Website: crate-barrel
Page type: address-validator
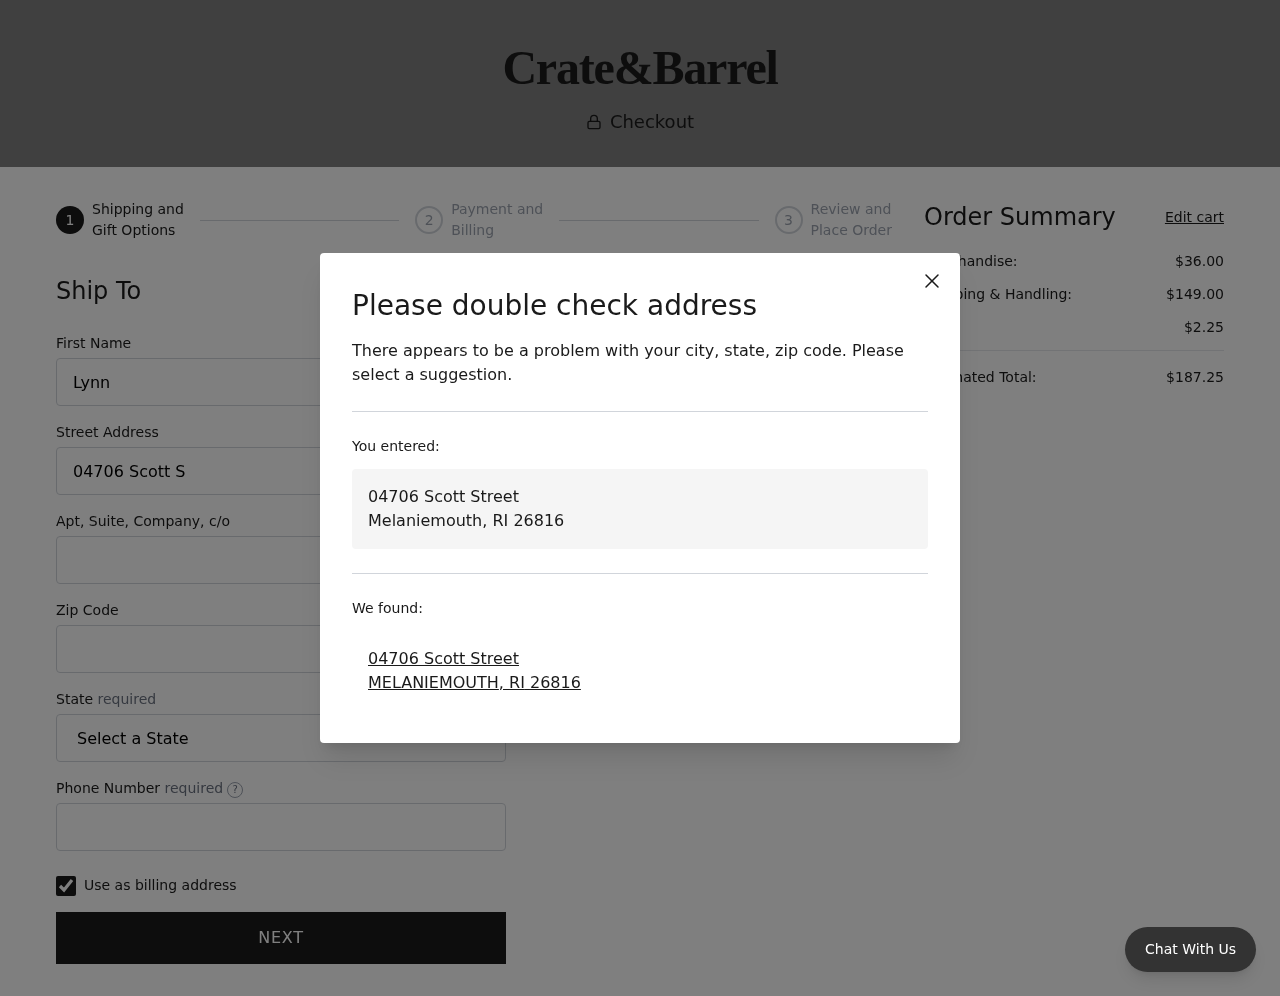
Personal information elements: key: PII_CITY
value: Melaniemouth
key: PII_CITY
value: MELANIEMOUTH
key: PII_FIRSTNAME
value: Lynn
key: PII_PHONE
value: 7917667719
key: PII_POSTCODE
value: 26816
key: PII_STATE
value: Rhode Island
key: PII_STATE_ABBR
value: RI
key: PII_STREET
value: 04706 Scott Street
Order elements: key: ORDER_SUBTOTAL
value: $36.00
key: ORDER_SHIPPING_COST
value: $149.00
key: ORDER_TAX
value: $2.25
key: ORDER_TOTAL
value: $187.25